Field crop: maize
Growth stage: 2
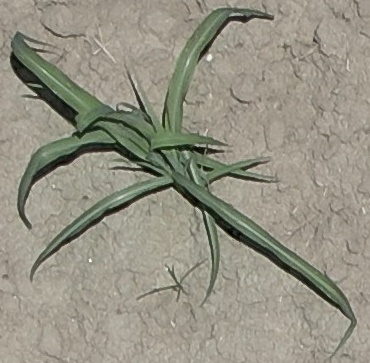
Species: sorghum